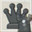
Piece: bQ